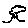
Label: tree